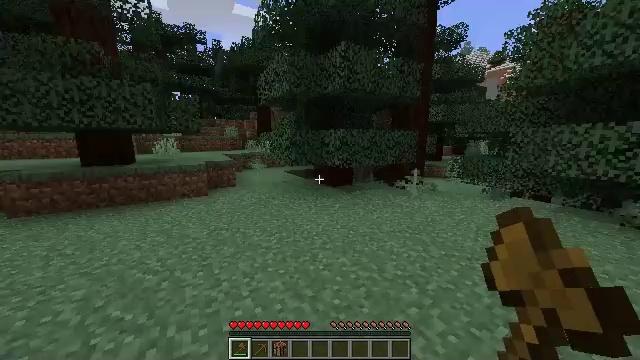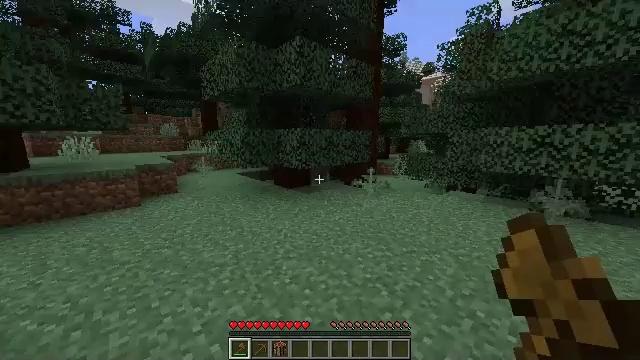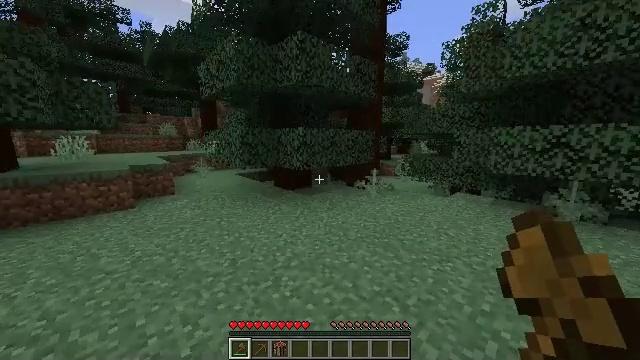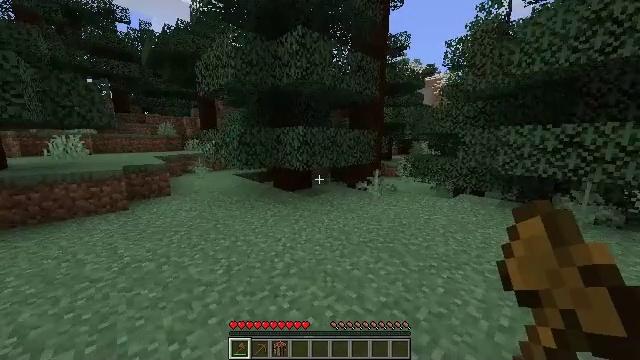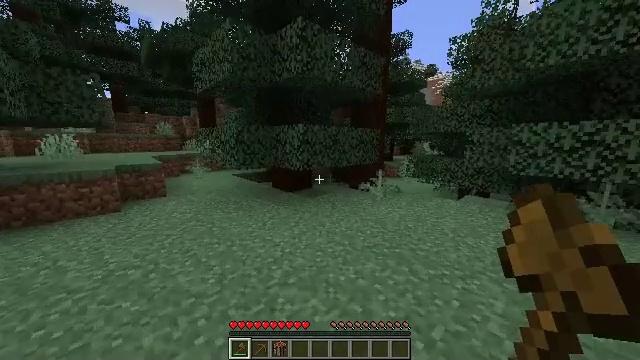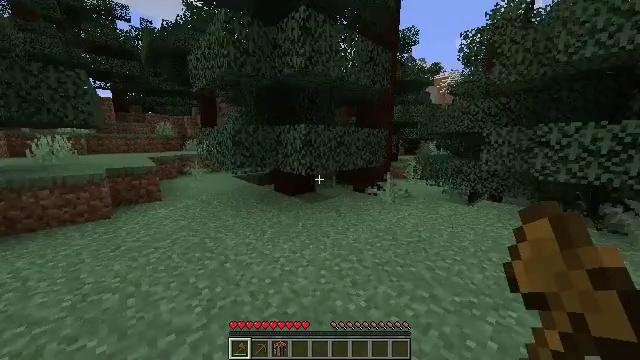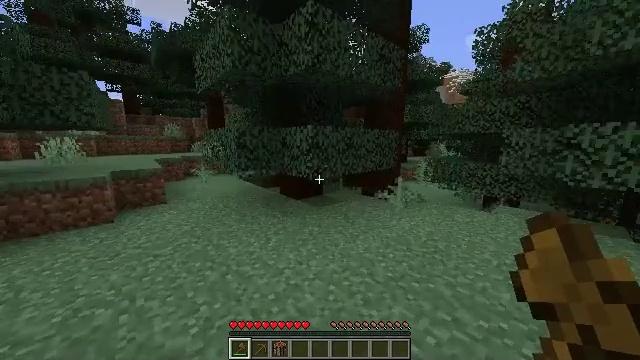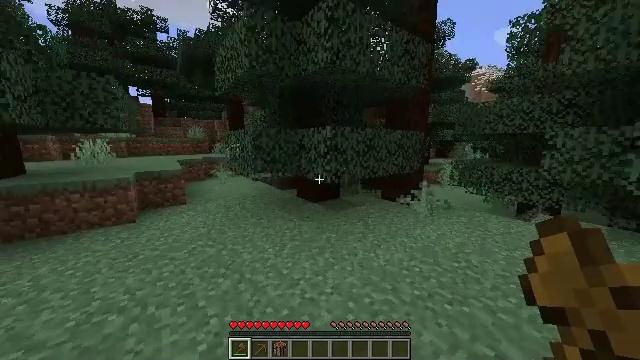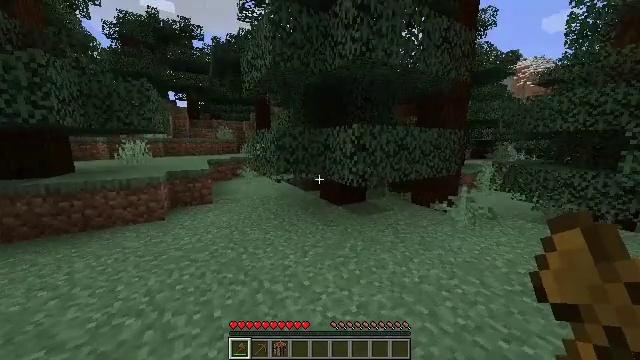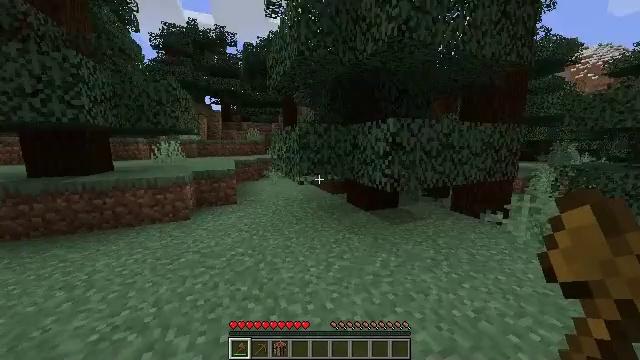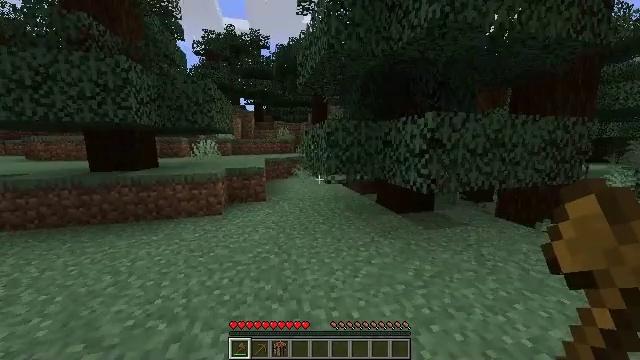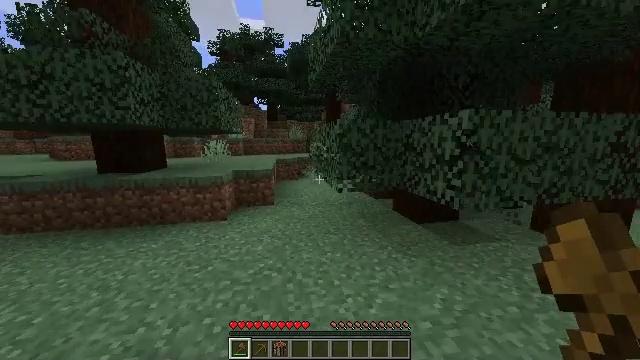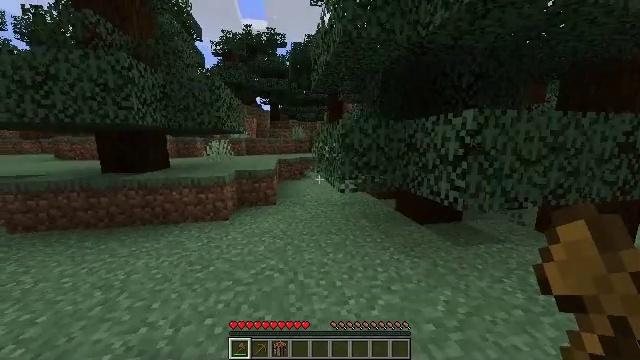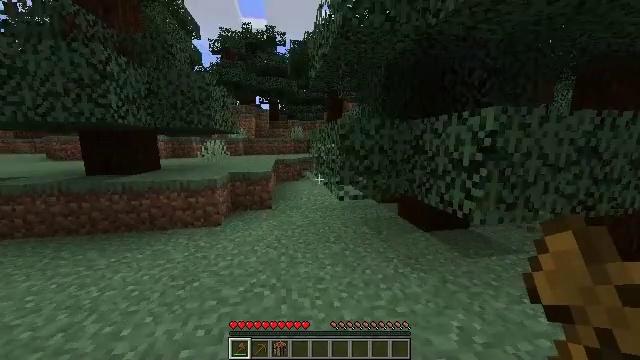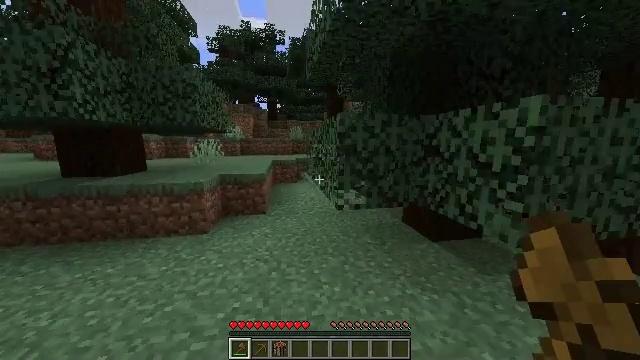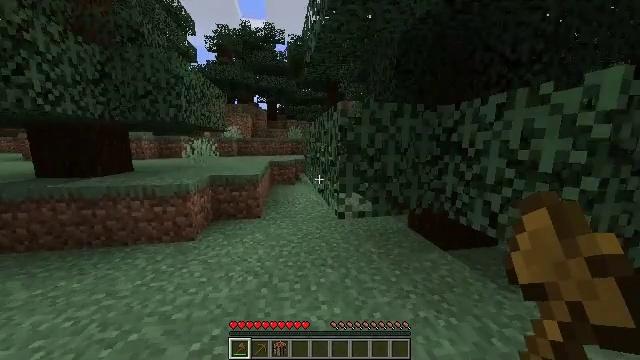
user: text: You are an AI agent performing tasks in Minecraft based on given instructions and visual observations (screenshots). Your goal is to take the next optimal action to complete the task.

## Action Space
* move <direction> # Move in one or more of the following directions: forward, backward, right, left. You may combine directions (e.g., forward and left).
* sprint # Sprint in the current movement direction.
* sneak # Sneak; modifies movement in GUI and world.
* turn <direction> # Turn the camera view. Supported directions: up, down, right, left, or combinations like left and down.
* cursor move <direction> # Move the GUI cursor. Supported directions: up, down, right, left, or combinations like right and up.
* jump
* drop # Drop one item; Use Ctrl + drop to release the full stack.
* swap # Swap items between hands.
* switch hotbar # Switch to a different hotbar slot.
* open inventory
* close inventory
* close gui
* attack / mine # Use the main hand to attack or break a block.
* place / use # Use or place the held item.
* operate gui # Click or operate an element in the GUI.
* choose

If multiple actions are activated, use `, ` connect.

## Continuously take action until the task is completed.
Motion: motion action
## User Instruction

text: Kill mobs.
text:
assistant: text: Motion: move forward, turn right
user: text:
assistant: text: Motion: move forward
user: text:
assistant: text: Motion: move forward
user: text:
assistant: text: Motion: move forward
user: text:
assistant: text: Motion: move forward
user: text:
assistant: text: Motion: move forward, turn left
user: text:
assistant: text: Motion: move forward, turn left
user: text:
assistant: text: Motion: move forward, turn left
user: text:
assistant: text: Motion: move forward, turn left
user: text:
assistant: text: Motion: move forward, turn left
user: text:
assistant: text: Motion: move forward, turn left
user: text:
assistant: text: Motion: move forward
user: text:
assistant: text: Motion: move forward
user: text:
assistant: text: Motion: move forward
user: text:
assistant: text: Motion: move forward
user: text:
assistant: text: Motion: move forward
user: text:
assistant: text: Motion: move forward
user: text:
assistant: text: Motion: move forward
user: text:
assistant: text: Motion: move forward
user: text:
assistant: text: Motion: move forward
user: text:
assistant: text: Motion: move forward
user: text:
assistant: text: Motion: move forward, turn left
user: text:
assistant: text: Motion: move forward, turn left
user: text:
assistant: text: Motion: move forward, turn left
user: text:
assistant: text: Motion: move forward and move left, turn left and up
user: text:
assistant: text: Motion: move forward
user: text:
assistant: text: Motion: move forward
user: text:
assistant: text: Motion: move forward
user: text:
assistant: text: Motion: move forward and move left
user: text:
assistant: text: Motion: move forward and move left